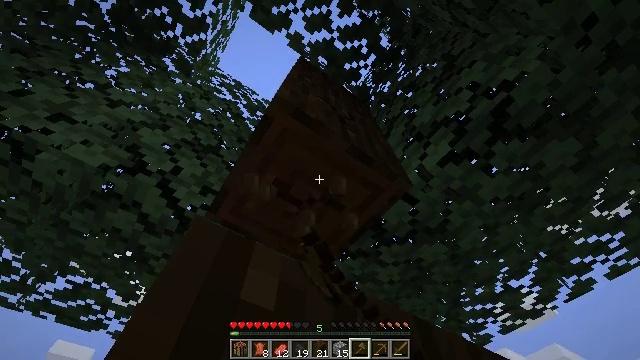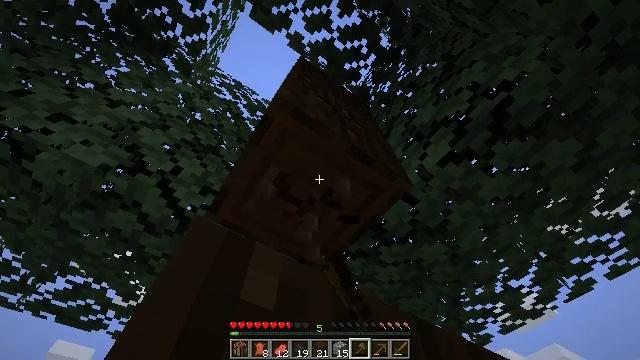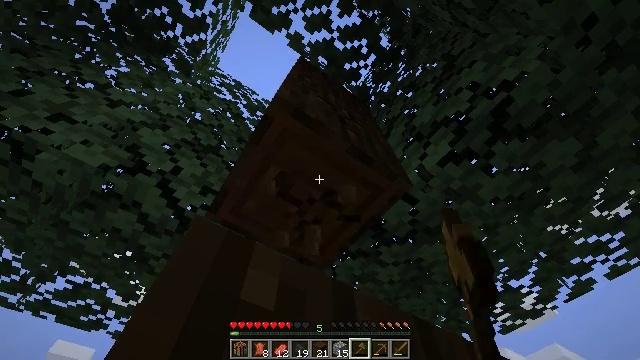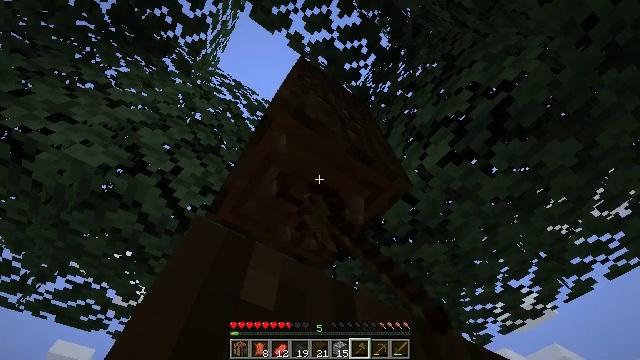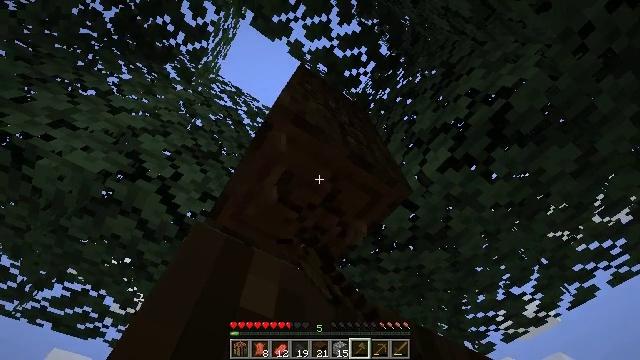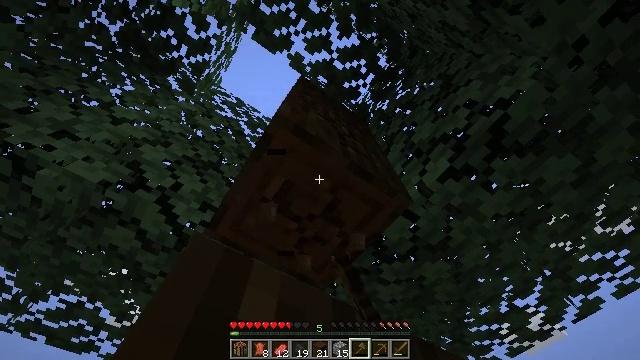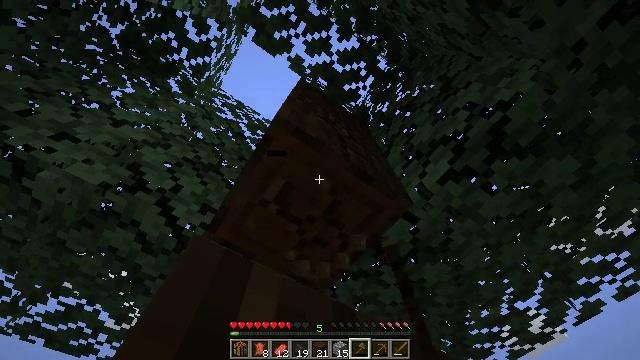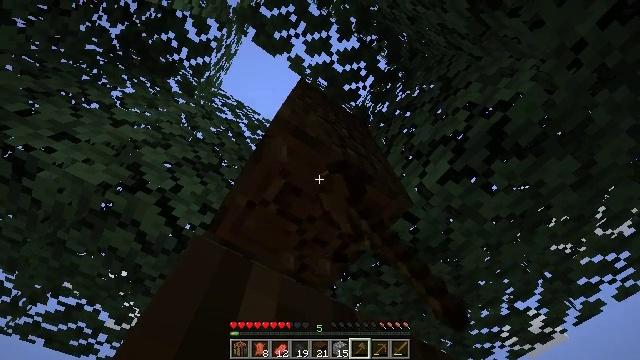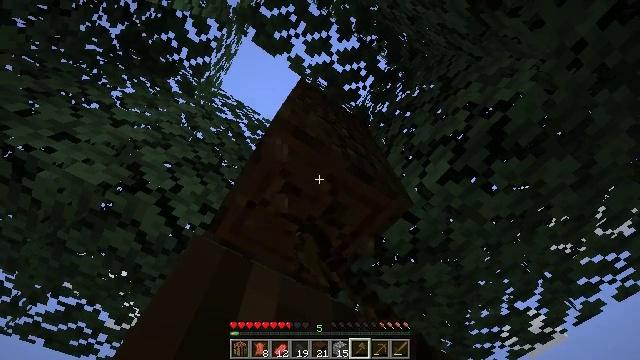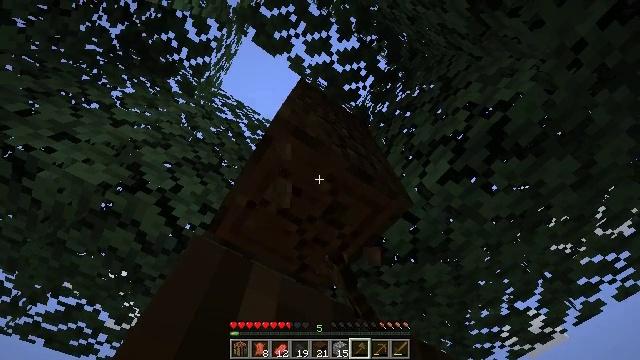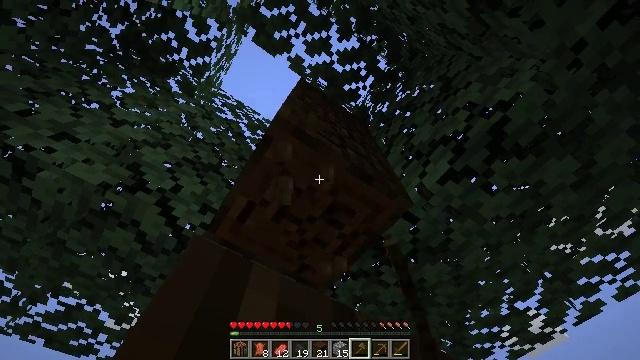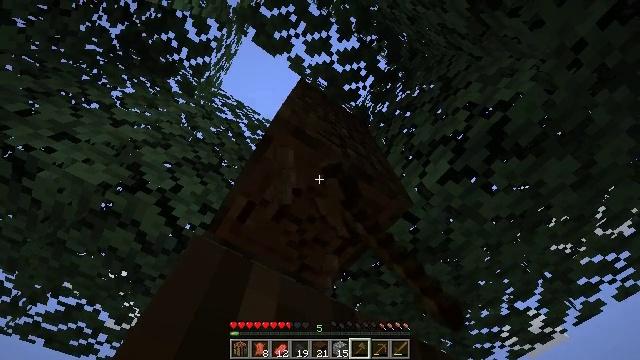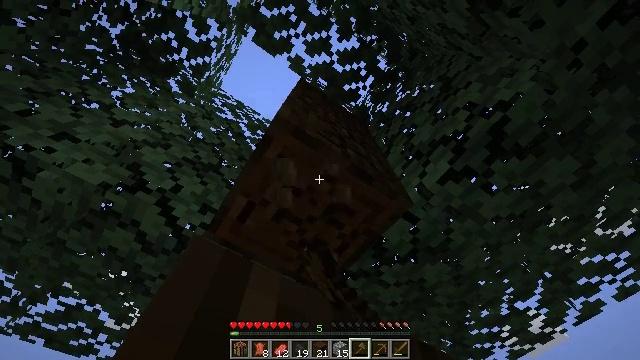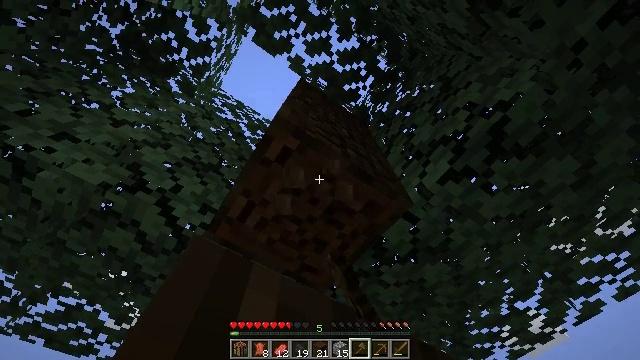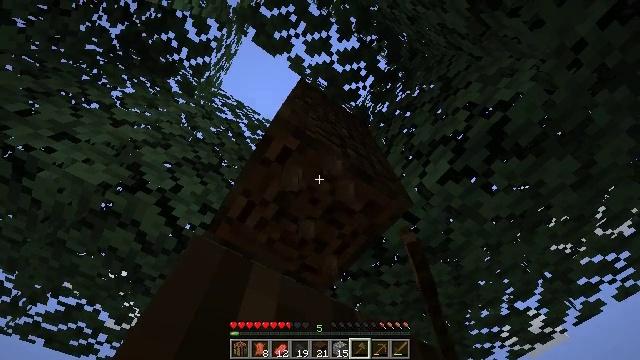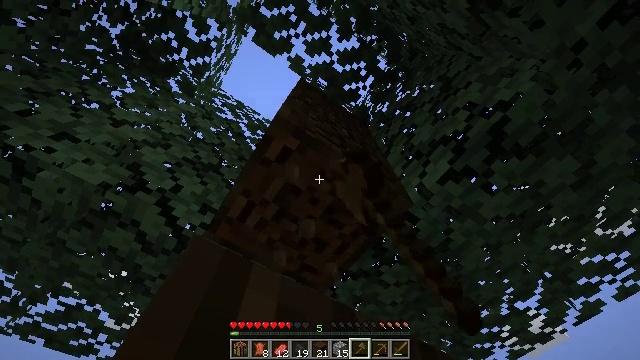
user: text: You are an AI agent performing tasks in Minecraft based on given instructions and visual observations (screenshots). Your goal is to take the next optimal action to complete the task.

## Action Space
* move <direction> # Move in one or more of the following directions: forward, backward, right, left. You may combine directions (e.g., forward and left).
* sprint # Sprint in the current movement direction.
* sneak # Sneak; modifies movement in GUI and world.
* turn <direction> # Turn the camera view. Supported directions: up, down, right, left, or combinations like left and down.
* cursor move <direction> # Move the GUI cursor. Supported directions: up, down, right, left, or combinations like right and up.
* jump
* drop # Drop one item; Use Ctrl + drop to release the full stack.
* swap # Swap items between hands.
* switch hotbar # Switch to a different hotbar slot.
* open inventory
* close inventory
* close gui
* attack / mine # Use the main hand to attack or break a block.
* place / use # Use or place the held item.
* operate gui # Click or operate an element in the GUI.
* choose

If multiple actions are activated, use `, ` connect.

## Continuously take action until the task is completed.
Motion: motion action
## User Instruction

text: Collect dark oak log for building.
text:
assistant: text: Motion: attack / mine
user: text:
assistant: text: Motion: attack / mine
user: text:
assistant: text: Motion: attack / mine
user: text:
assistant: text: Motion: turn up, attack / mine
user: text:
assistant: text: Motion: turn up, attack / mine
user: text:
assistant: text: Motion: attack / mine
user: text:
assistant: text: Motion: attack / mine
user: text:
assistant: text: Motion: attack / mine
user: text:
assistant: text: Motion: attack / mine
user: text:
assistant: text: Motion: attack / mine
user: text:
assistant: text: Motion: attack / mine
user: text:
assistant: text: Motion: attack / mine
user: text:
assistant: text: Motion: attack / mine
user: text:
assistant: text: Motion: attack / mine
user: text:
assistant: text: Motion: attack / mine
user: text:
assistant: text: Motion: attack / mine
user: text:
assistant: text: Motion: turn up, attack / mine
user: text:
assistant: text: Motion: turn up, attack / mine
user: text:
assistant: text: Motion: attack / mine
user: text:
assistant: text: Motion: attack / mine
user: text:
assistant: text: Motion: attack / mine
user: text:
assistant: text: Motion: attack / mine
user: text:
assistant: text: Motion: attack / mine
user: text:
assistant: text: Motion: attack / mine
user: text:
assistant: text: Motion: attack / mine
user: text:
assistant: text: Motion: attack / mine
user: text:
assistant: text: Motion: attack / mine
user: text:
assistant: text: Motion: attack / mine
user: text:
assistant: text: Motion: attack / mine
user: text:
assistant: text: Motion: attack / mine